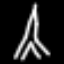
Label: The Eiffel Tower